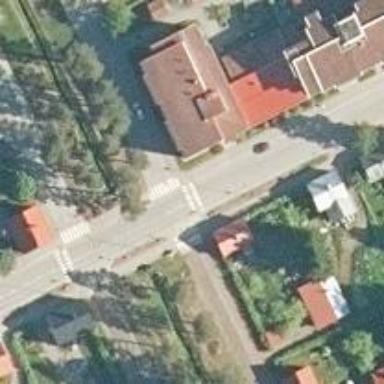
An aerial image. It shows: Crossing on the road.